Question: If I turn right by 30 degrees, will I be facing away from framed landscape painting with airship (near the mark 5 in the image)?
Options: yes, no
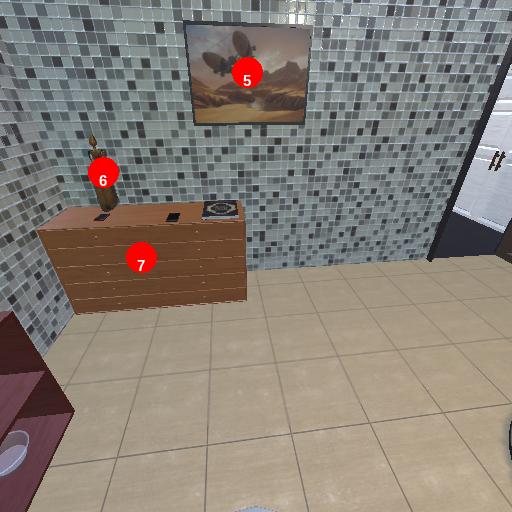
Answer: yes